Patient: sex M, age 62
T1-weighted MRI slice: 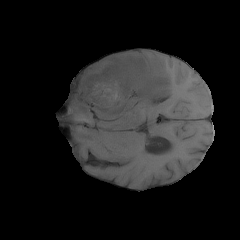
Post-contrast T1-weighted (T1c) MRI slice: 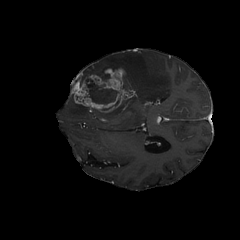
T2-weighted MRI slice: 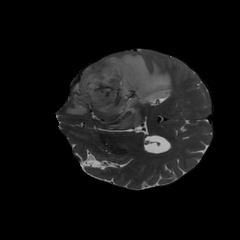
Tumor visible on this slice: yes
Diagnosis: Glioblastoma, IDH-wildtype
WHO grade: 4